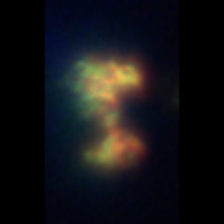
Taxon: Unknown_detritus
Group: Unknown